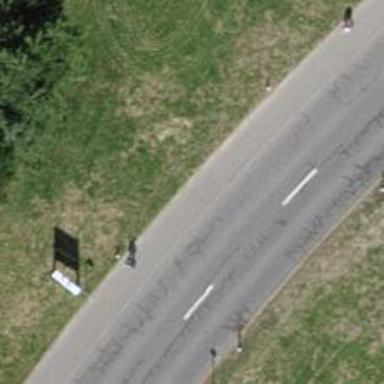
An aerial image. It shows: Asphalt sidewalk.